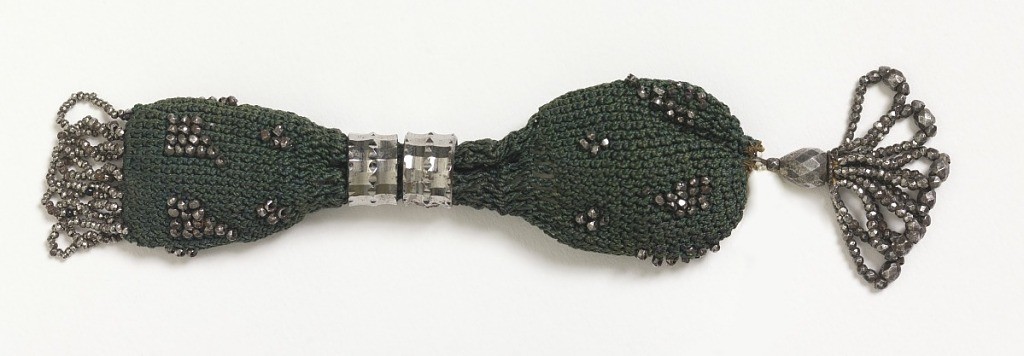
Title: Miser's purse
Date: early 19th century
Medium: silk, steel Technique: crocheted
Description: Tightly crocheted dark green silk ornamented with cut steel beads in small geometric pattern.   Two steel rings at closing; at one end, a fringe of steel beads; small faceted drop and tassel at the other.